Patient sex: F
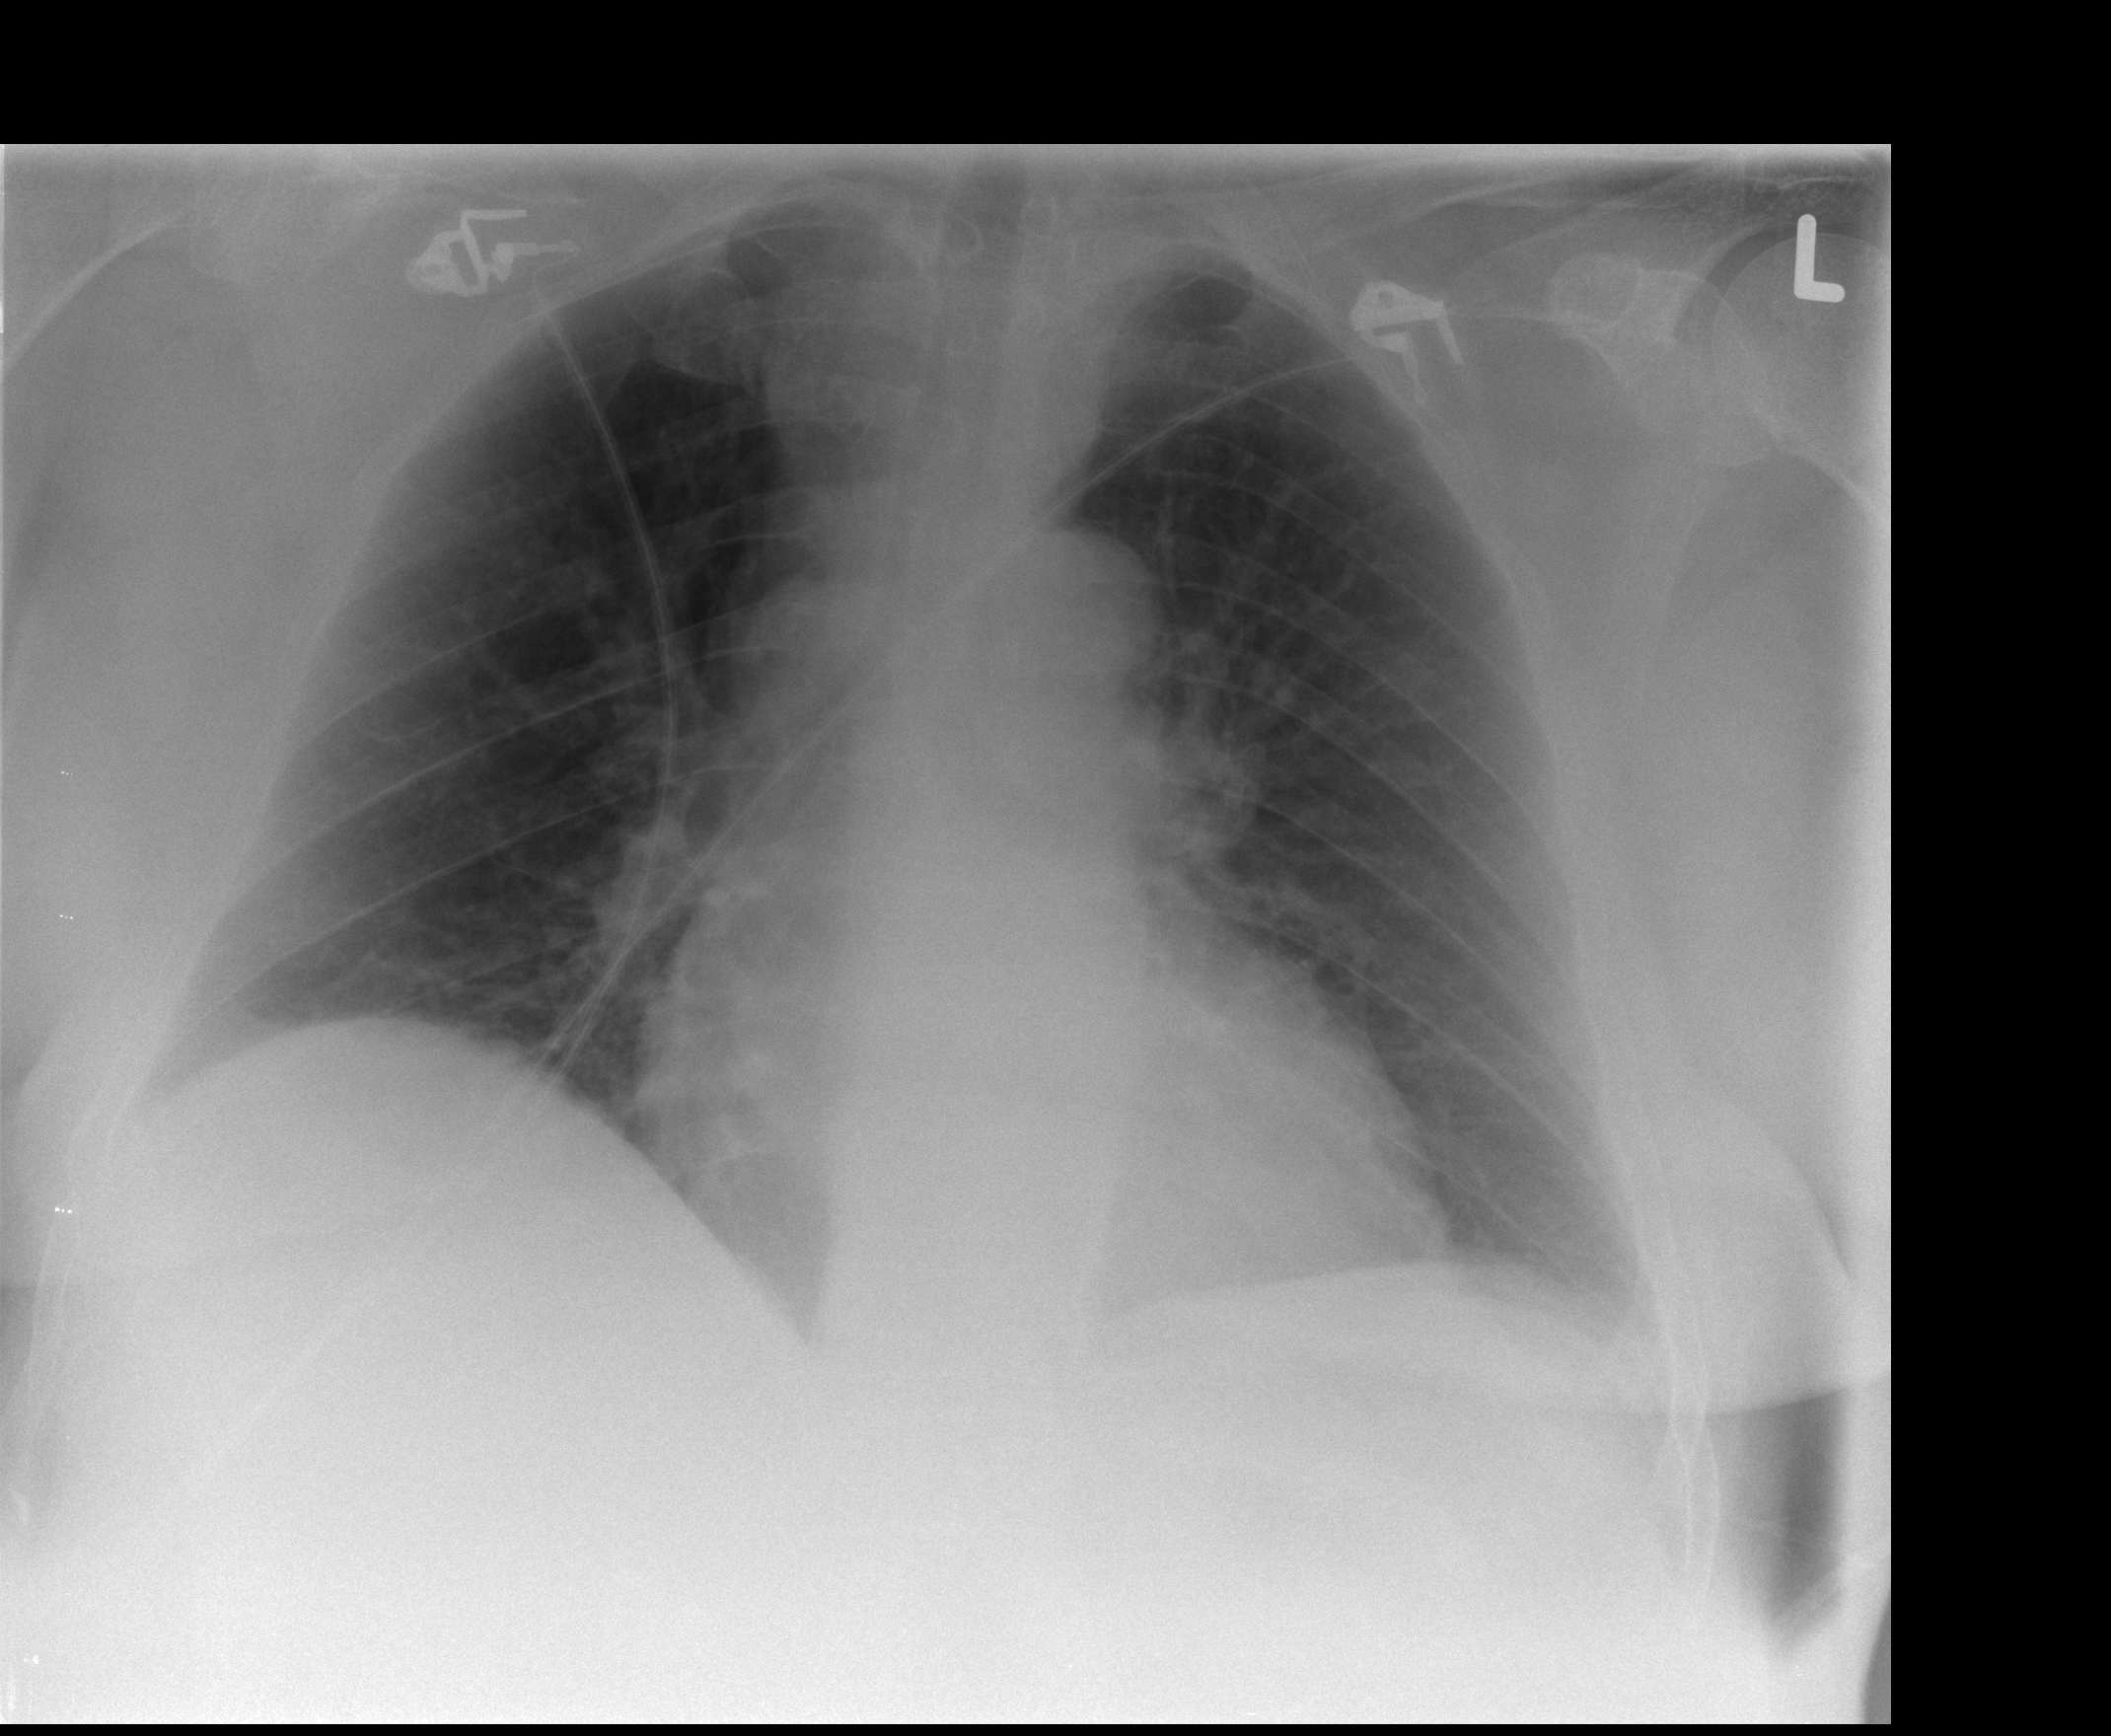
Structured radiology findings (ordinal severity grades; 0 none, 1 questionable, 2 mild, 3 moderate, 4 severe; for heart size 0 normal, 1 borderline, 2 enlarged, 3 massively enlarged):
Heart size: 1
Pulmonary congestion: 0
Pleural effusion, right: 0
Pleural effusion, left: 0
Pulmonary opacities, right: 0
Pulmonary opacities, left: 0
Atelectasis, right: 1
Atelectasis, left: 1